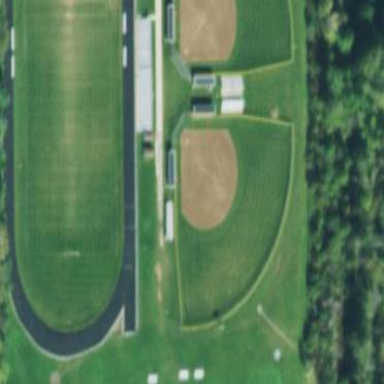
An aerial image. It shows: Baseball pitch for leisure and sports activities.